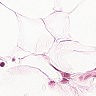
Metastatic tissue present: no